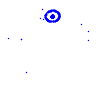
Particle: electron